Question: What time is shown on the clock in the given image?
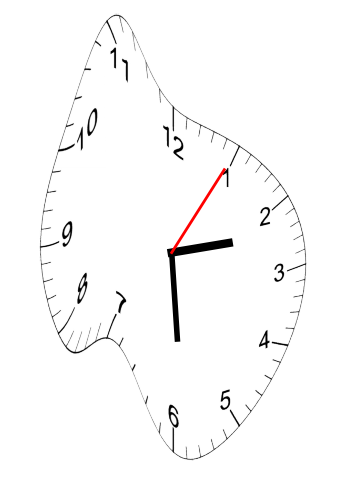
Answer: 02:29:05